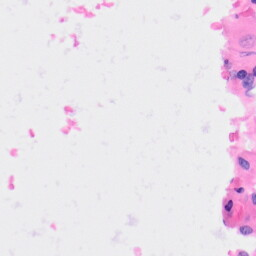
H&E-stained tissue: Kidney